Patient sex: M
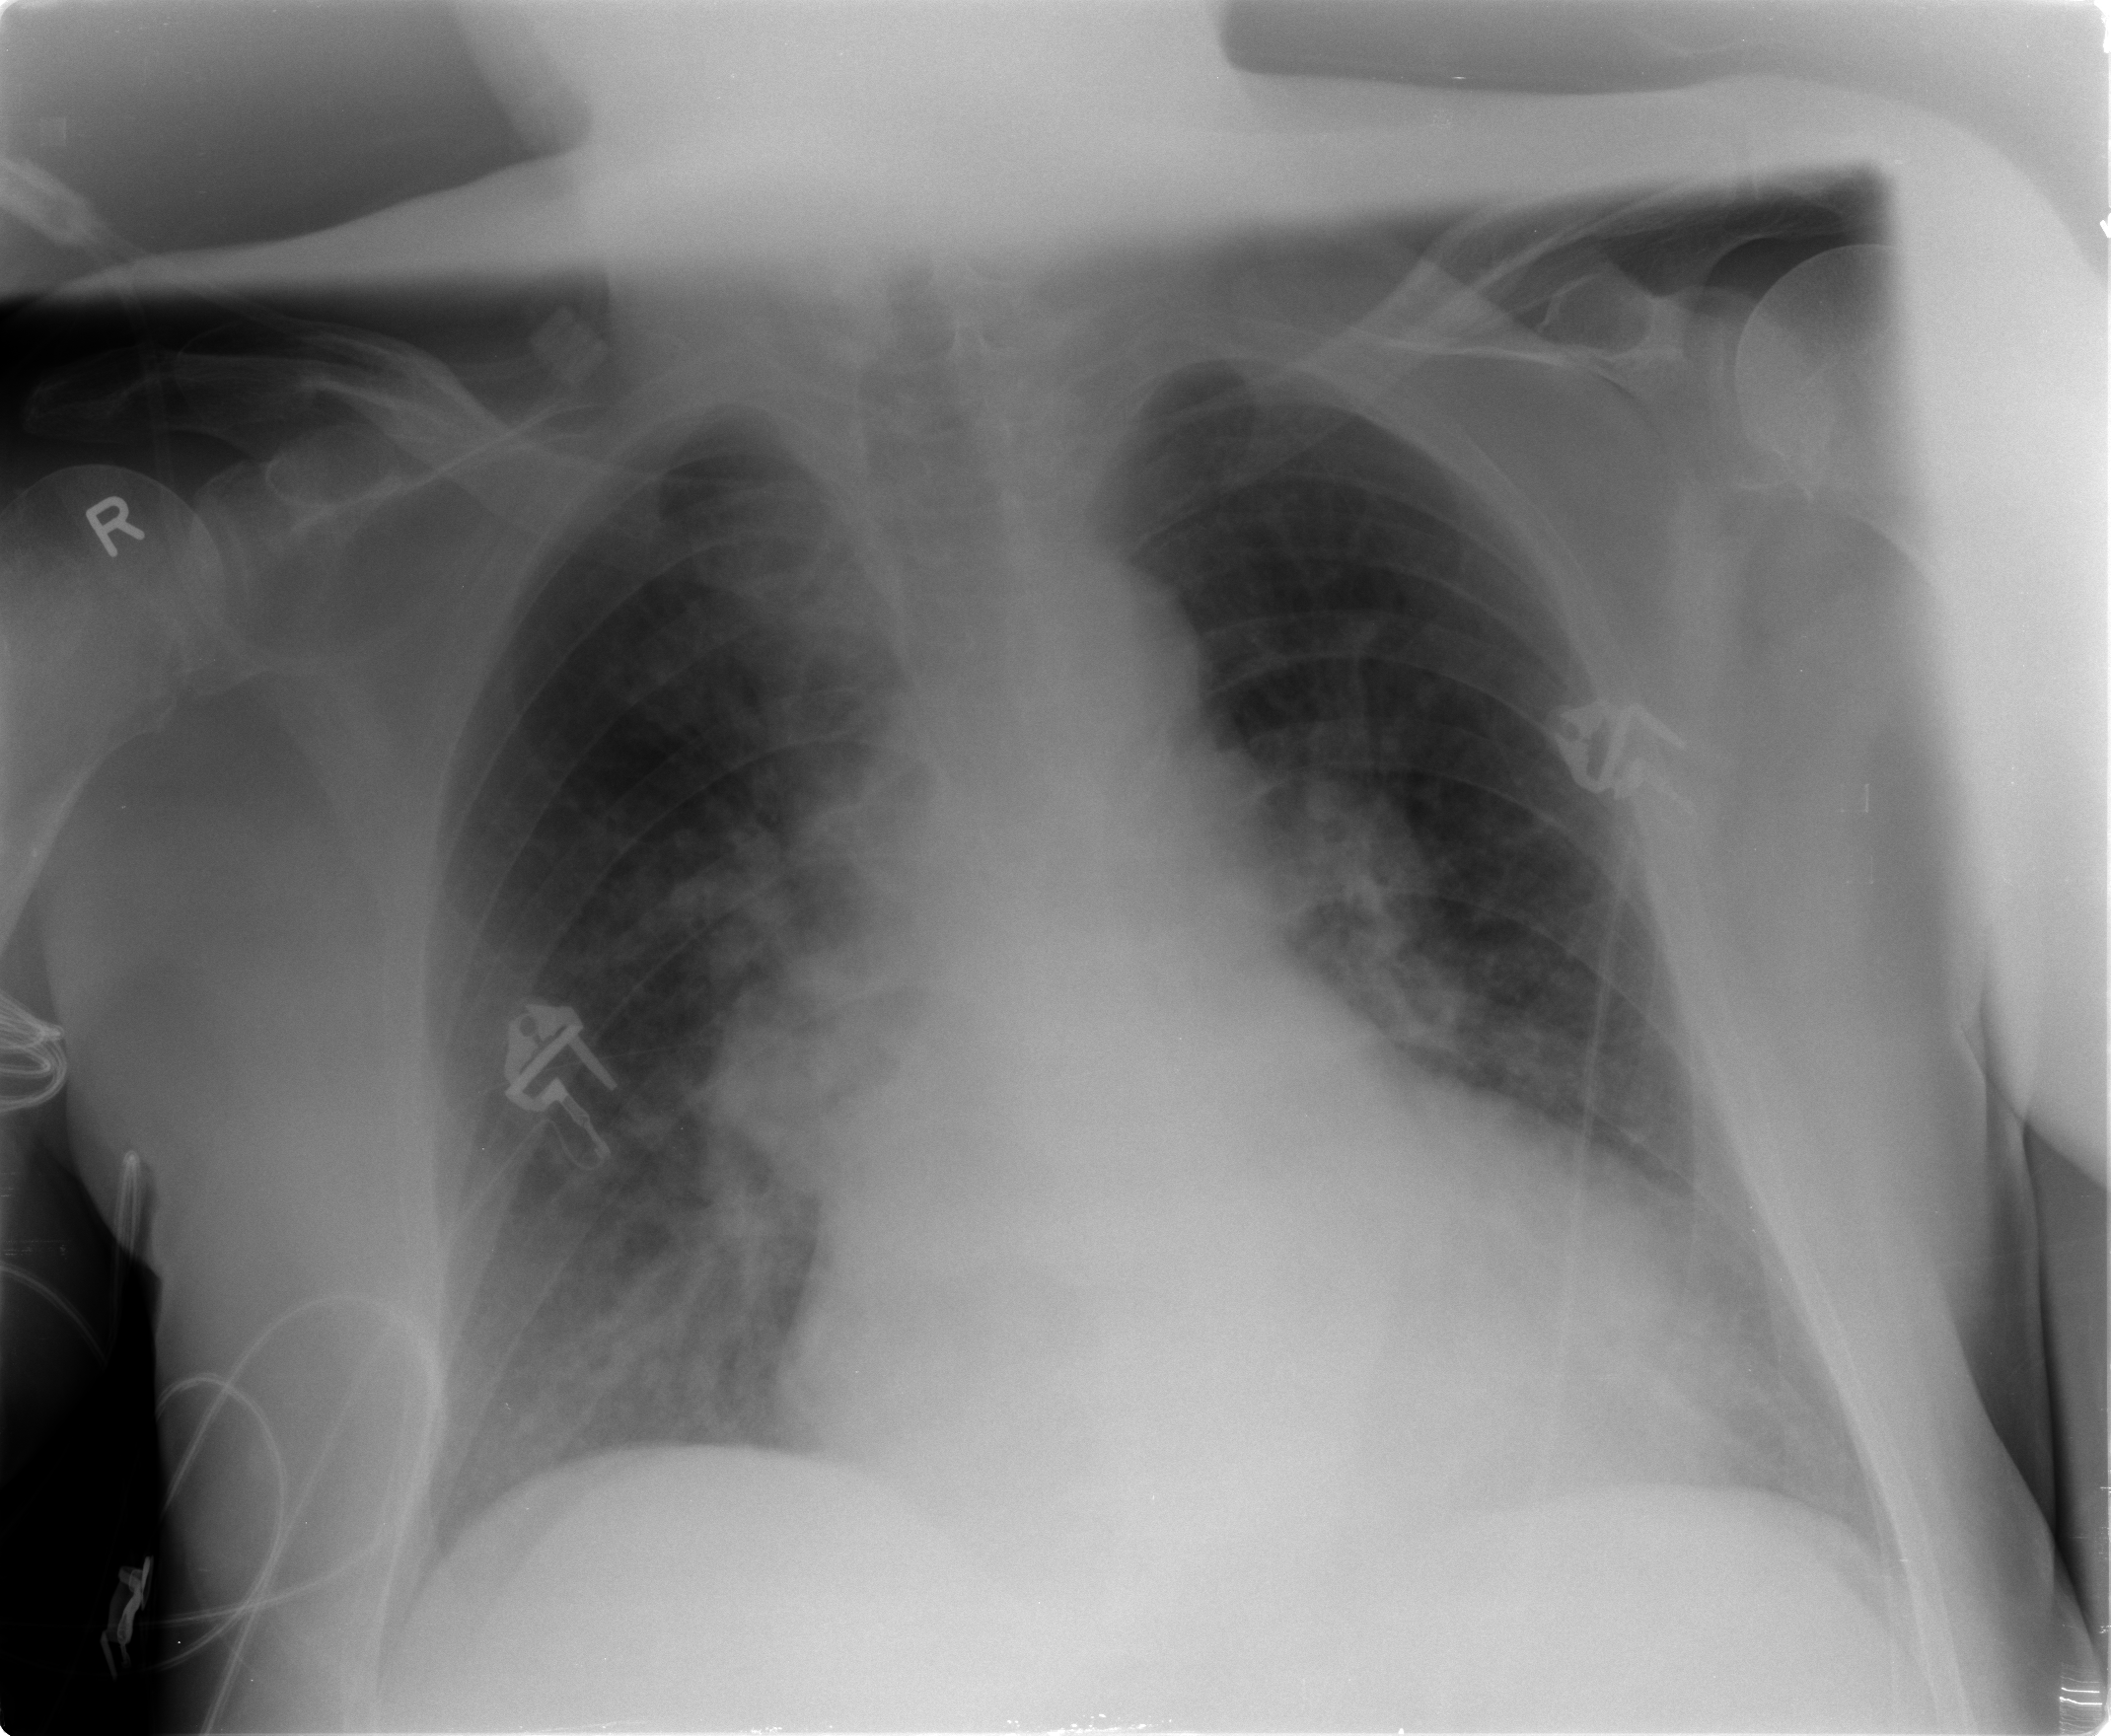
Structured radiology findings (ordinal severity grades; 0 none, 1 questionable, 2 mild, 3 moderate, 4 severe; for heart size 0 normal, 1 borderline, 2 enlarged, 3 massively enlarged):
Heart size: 2
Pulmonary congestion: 2
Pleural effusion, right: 0
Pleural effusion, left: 0
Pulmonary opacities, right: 0
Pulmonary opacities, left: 0
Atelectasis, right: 0
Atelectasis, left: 0